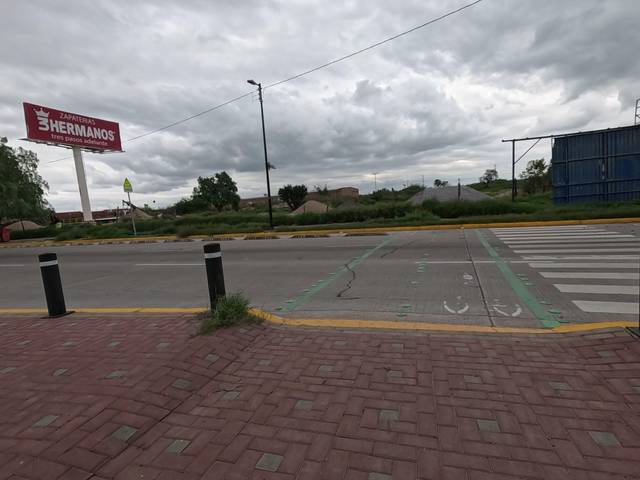
Region: Mexico
Coordinates: 21.096, -101.701